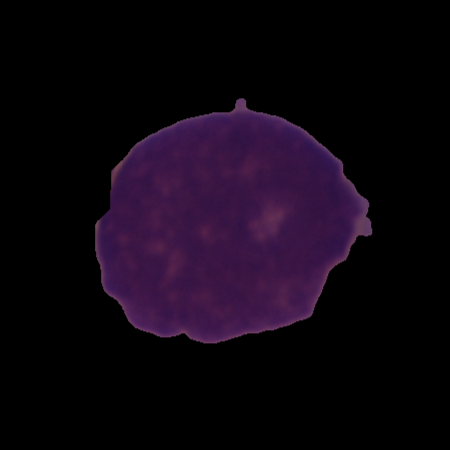
Label: cancer